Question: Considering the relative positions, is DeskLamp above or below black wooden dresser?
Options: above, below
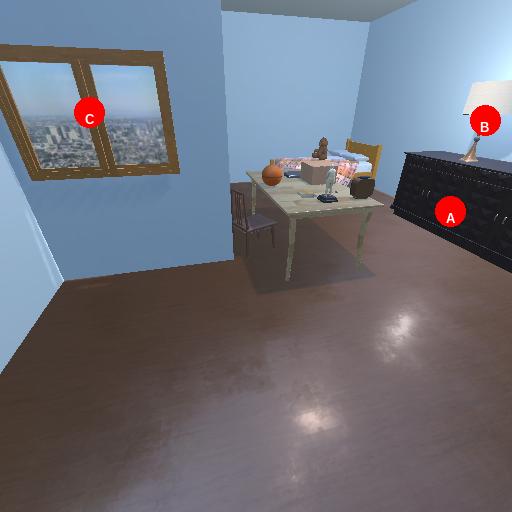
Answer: above